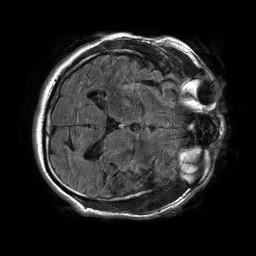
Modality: FLAIR
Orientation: axial
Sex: male
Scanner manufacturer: philips
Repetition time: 11 s
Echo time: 0.125 s